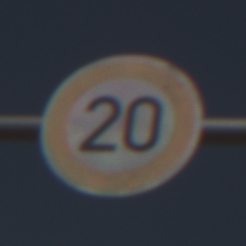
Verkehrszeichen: Geschwindigkeit20
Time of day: Midday
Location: Outdoor (Nature)
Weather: PartlyCloudy
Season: NotSpecified
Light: Natural